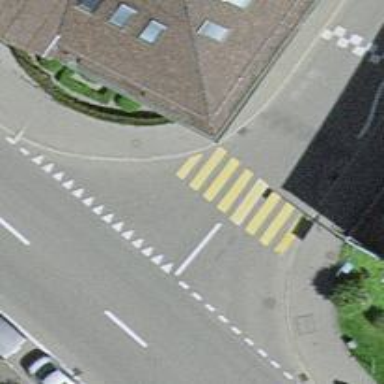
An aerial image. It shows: Marked road crossing with visible crossing markings.